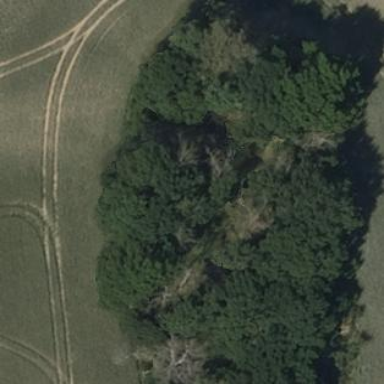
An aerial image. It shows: Forest area.